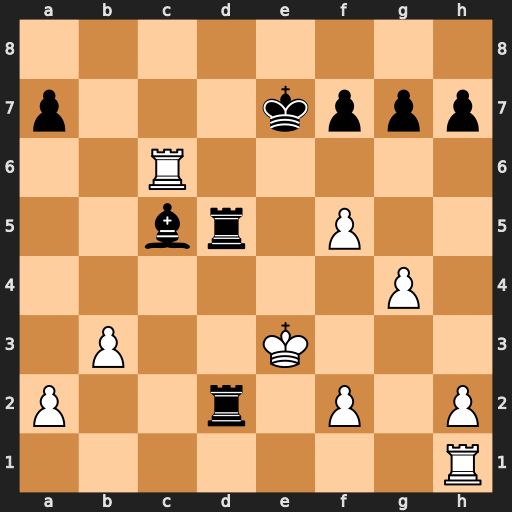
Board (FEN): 8/p3kppp/2R5/2br1P2/6P1/1P2K3/P2r1P1P/7R
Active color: w
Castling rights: -
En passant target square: -
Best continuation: Rxc5 R2d3+ Ke2